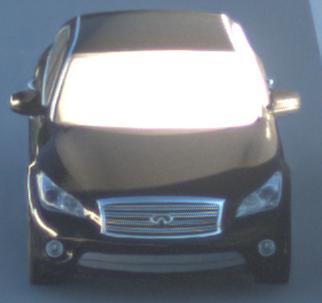
Make: Infiniti
Model: M 37
Detailed model: M (Y51)
Model produced from: 2010/10
Model produced until: 2013/11
Doors: 4
Color: black
Road condition: dry road
Daytime: sunrise or sunset
Contrast: high contrast